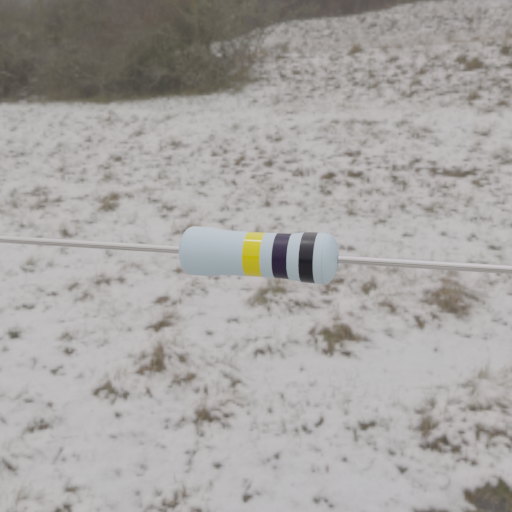
Resistor colour bands (in order): yellow, black, black